Field crop: tomato
Growth stage: 1
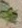
Species: solanum